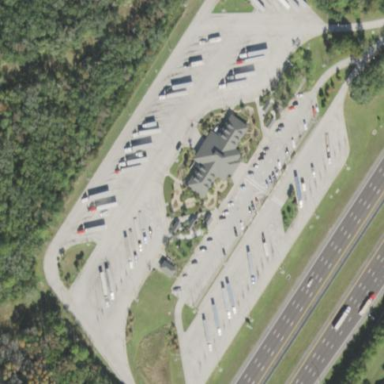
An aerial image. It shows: Rest area on the road.